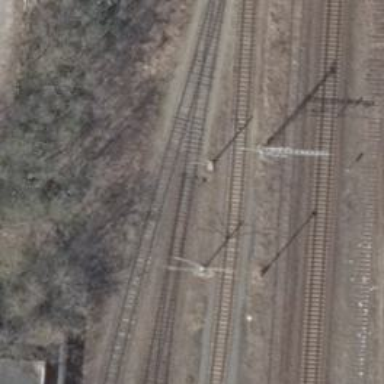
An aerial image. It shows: Railway yard used for servicing trains.